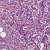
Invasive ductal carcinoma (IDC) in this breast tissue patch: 1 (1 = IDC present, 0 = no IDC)